Field crop: maize
Growth stage: 2
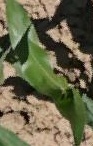
Species: maize